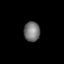
Tissue: prostate
Cell type: T cells
Senescence score: 0.8464
Nuclear area (px): 312
Mean DAPI intensity: 118.837